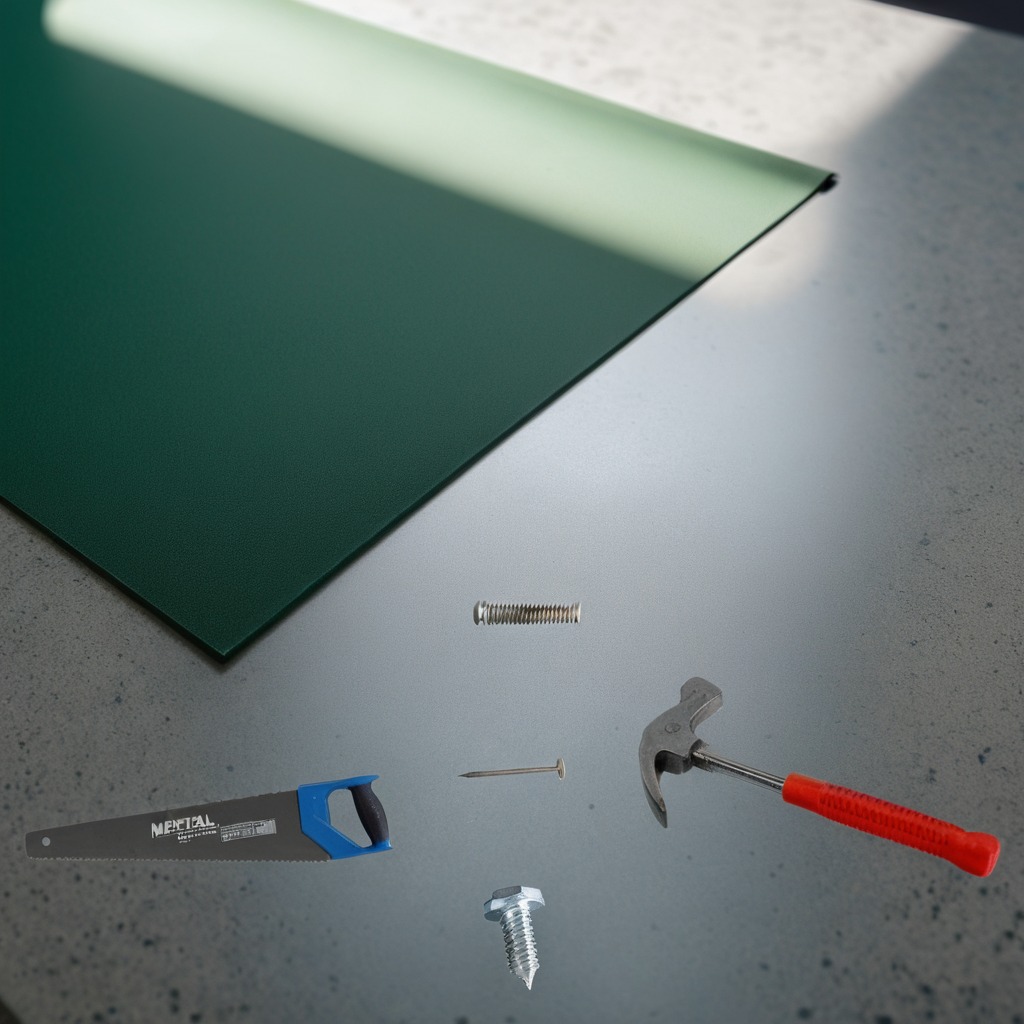
A hammer, an iron nail, a metal machine screw, a coiled metal spring, and a handheld metal saw are lying on the granite tabletop.